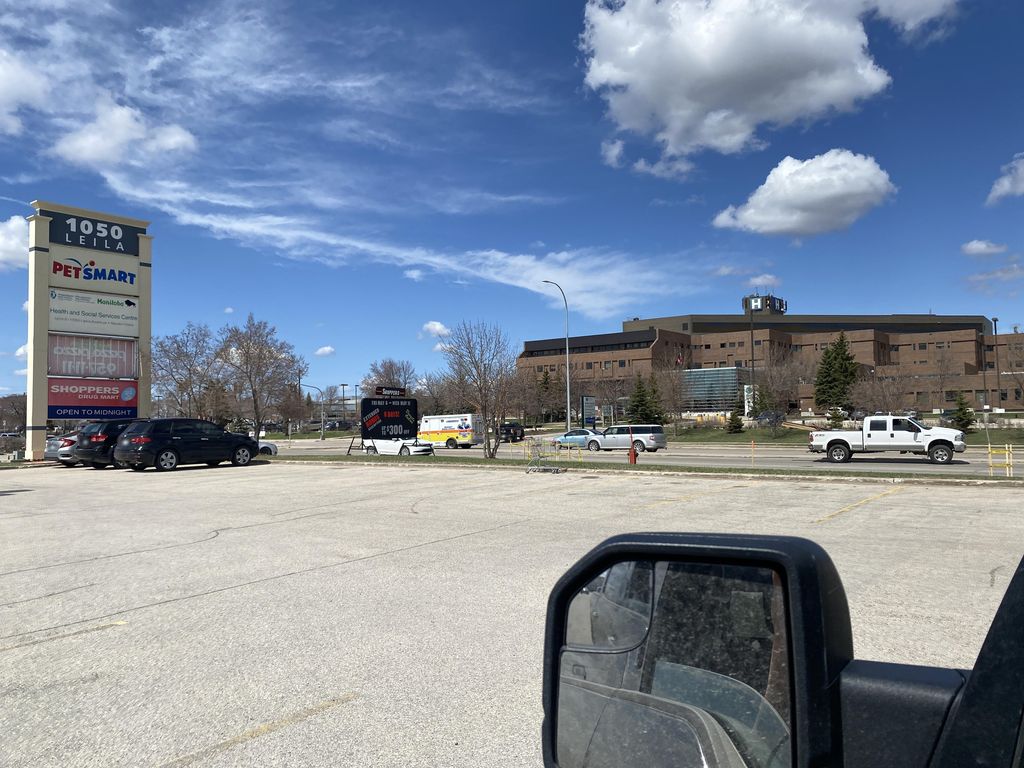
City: winnipeg